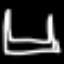
Label: bed